Question: I have a five column(2 integer,3 String column) grid with column filter. i want search operations for integer values(greater,less,equal) its working fine, i don't want search operations for string column.
I am using back end search.
What am expecting is attached the model image as below please find it

'''
jQuery("#list451").jqGrid({
url: 'localset.php',
datatype: "json",
height: 255,
width: 600,
colNames: ['Index', 'Name', 'Code', 'N Name', 'C Name'],
colModel: [{
name: 'item_id',
index: 'item_id',
width: 65,
sorttype: 'integer',
searchoptions: {
sopt: ['eq', 'ne', 'le', 'lt', 'gt', 'ge']
}
}, {
name: 'name',
index: 'name',
width: 150,
sorttype: 'string',
searchoptions: {
sopt: []
}
}, {
name: 'code',
index: 'code',
width: 150,
sorttype: 'string',
searchoptions: {
sopt: ['eq', 'bw', 'bn', 'cn', 'nc', 'ew', 'en']
}
}, {
name: 'n_name',
index: 'n_name',
width: 150,
sorttype: 'string',
searchoptions: {
sopt: []
}
}, {
name: 'c_name',
index: 'c_name',
width: 150,
sorttype: 'string',
searchoptions: {
sopt: []
}
},
rowNum: 50,
rowTotal: 200,
rowList: [20, 30, 50],
loadonce: true,
mtype: "GET",
rownumbers: true,
rownumWidth: 40,
gridview: true,
pager: '#pager451',
sortname: 'item_id',
viewrecords: true,
sortorder: "asc",
caption: "Loading data from server at once"
}); jQuery("#list451").jqGrid('filterToolbar', {
searchOperators: true
});
'''
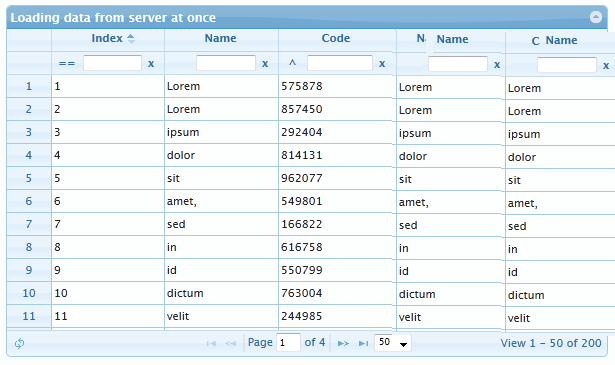
Answer: I find your question very interesting and so I prepared <URL> which shows how the problem can be solved. The results looks like on the picture below:

The current version of jqGrid support 'clearSearch' which can be defined for every specific column, but it didn't support column specific 'searchOperators' option. There are only 'searchOperators' option of 'filterToolbar' applied to all columns.
The demo calls 'normalizeFilterToolbar' function which hide the part of searching input with the searing operation for all columns where either new 'searchOperators: false' option are used in the column definition or where operation are specified (for example is no 'sopt' are defined in 'searchoptions' or if no 'searchoptions' at all are defined). The corresponding code looks
'''
var $grid = $("#list"), // the grid
normalizeFilterToolbar = function () {
var $self = this,
colModel = $self.jqGrid("getGridParam", "colModel"),
$searchToolbarColumns = $self.closest(".ui-jqgrid-view")
.find(">.ui-jqgrid-hdiv .ui-jqgrid-htable .ui-search-toolbar>.ui-th-column"),
cCol = colModel.length,
iCol,
cm;
for (iCol = 0; iCol < cCol; iCol++) {
cm = colModel[iCol];
if (cm.searchoptions == null ||
((cm.searchoptions.sopt == null || cm.searchoptions.sopt.length === 1) && cm.searchoptions.searchOperators !== true) ||
(cm.searchoptions.searchOperators === false)) {
// hide the searching operation for the column
$($searchToolbarColumns[iCol]).find(">div>.ui-search-table .ui-search-oper").hide();
}
}
};
// create the grid
$grid.jqGrid({
// ... the options
});
$grid.jqGrid("filterToolbar", {searchOperators: true, defaultSearch: "cn"});
normalizeFilterToolbar.call($grid);
'''